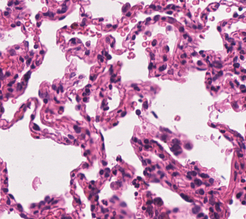
Tumor epithelial tissue: no
Tumor-associated stroma tissue: no
Normal tissue: yes